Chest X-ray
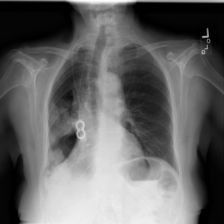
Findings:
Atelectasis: negative
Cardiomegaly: negative
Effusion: negative
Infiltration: negative
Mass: positive
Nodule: negative
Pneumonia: negative
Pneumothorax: negative
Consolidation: negative
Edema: negative
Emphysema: negative
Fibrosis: negative
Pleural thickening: negative
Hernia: negative